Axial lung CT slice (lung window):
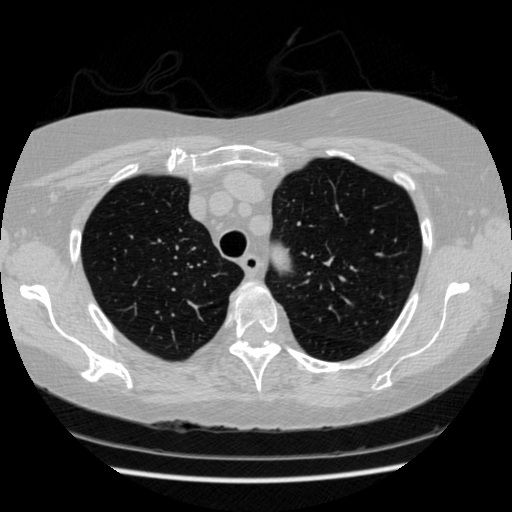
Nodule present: no